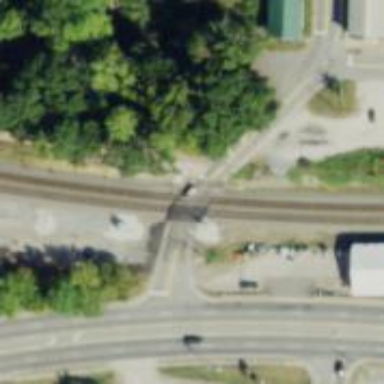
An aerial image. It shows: Level crossing with lights at railway intersection.